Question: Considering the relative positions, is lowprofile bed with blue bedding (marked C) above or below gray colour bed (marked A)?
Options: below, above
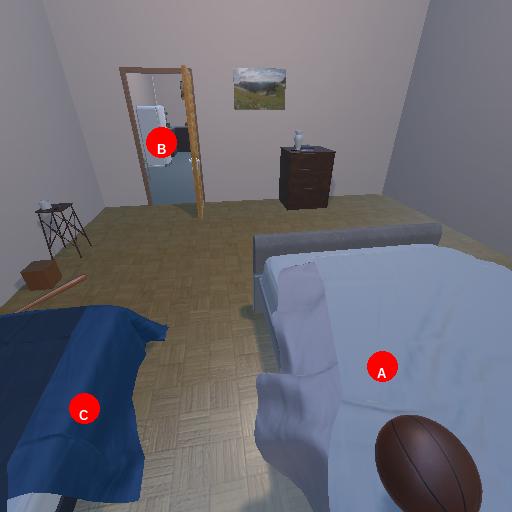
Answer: below